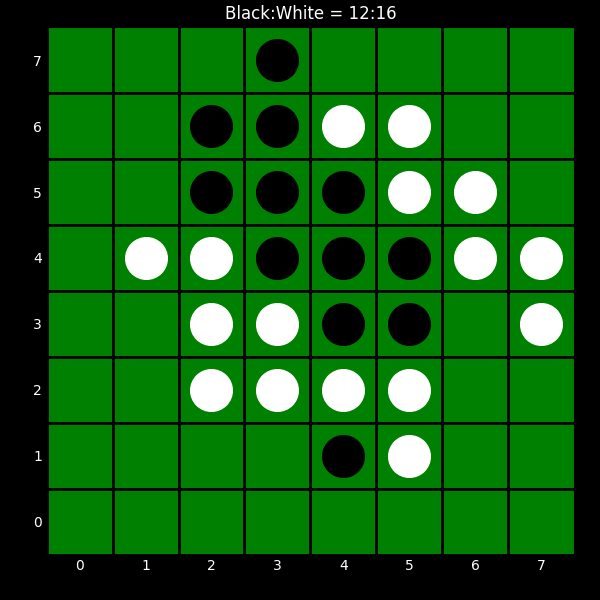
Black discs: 12
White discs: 16